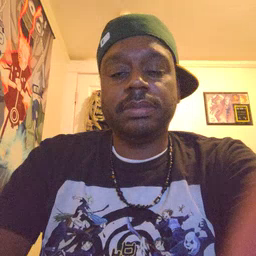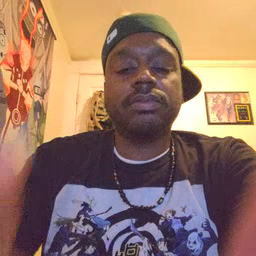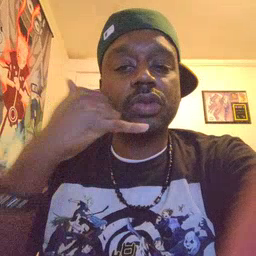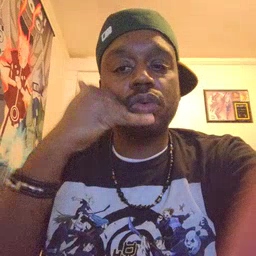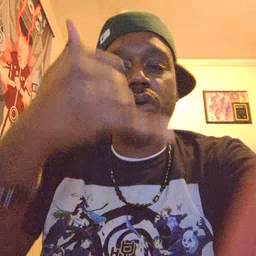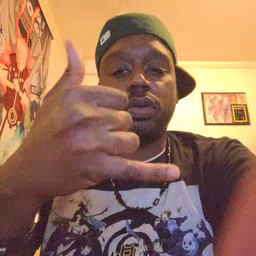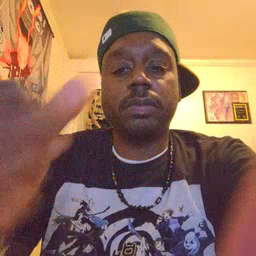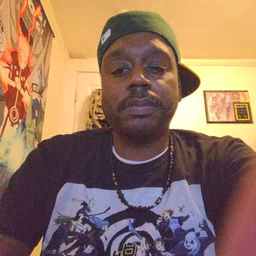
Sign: callonphone